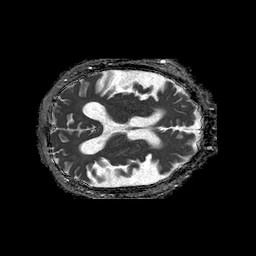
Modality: ADC
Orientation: axial
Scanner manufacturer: philips
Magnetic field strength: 1.5 T
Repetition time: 4.6 s
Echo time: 0.08941 s